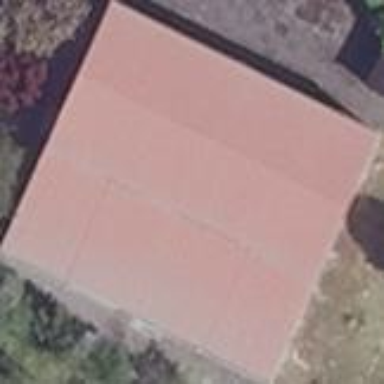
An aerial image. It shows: Shed.